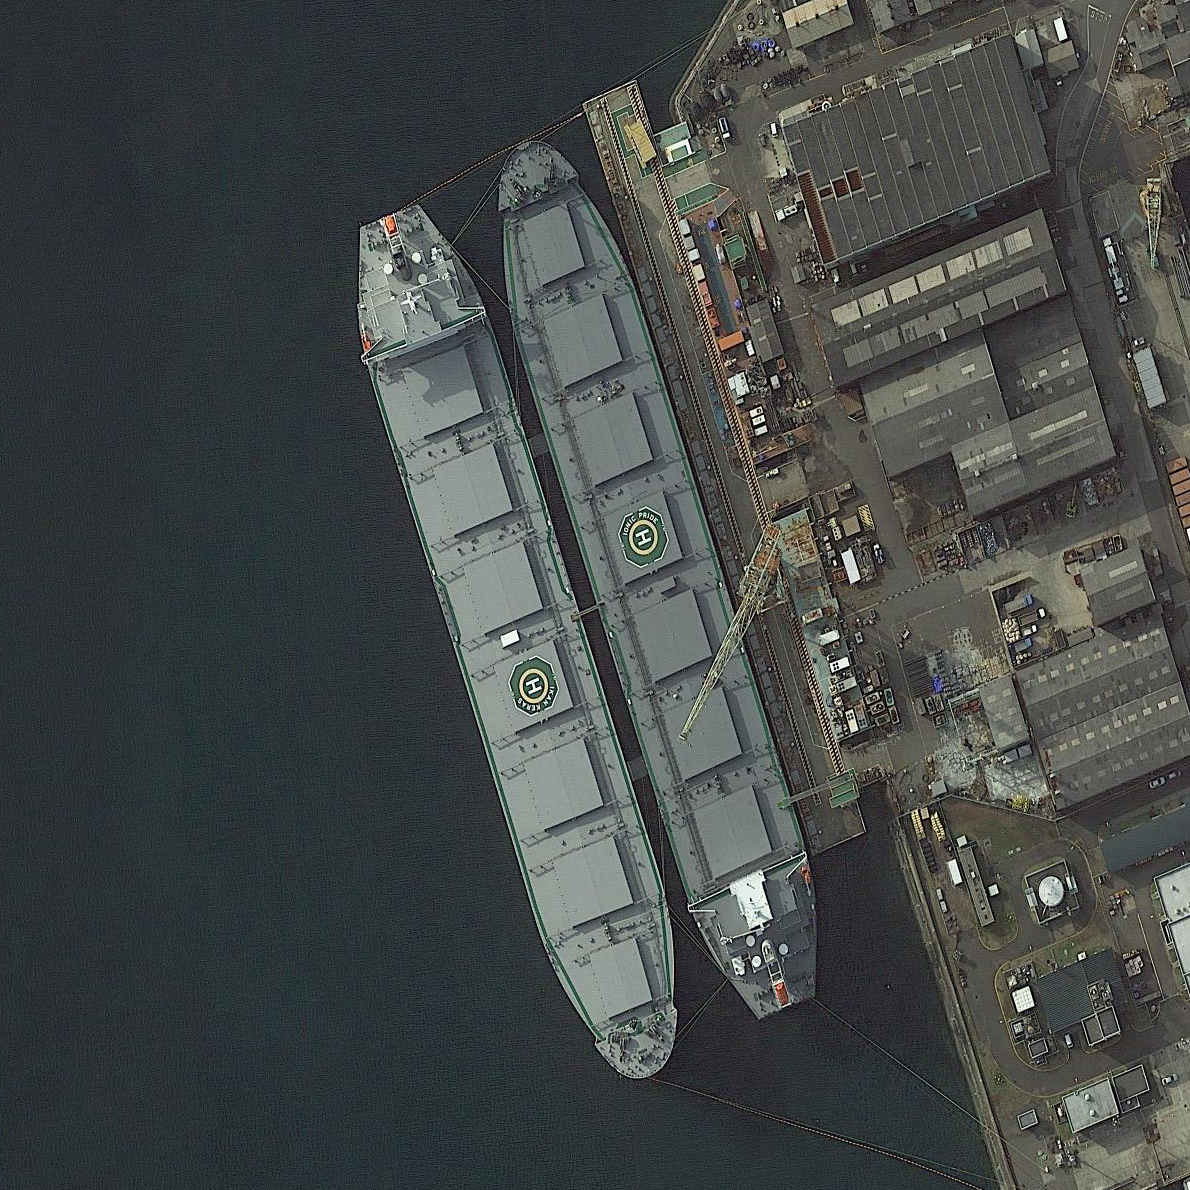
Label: Cargo_ship